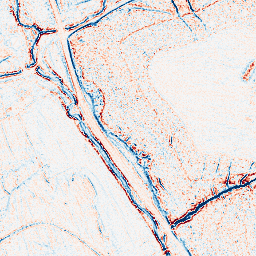
Category: edge_preserving
Decomposition family: bilateral
Decomposition parameters: d: 5
sigma_color: 150
sigma_space: 150
Upsampling method: linear_exact
Upsampling parameters: scale: 4
Upsampling scale: 4